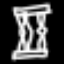
Label: hourglass